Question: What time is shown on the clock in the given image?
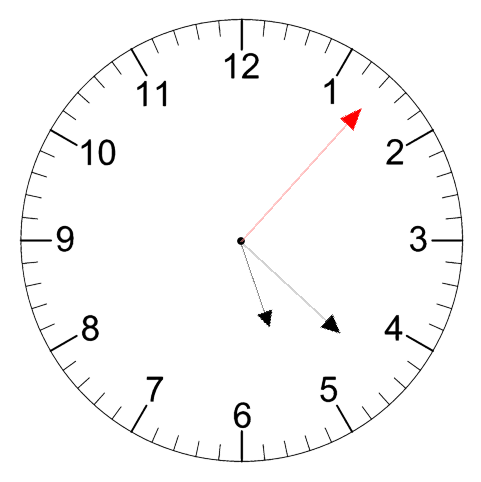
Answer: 05:22:07